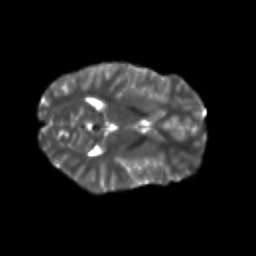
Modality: T2w
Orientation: axial
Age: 10
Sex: male
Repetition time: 9.4 s
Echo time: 0.089 s